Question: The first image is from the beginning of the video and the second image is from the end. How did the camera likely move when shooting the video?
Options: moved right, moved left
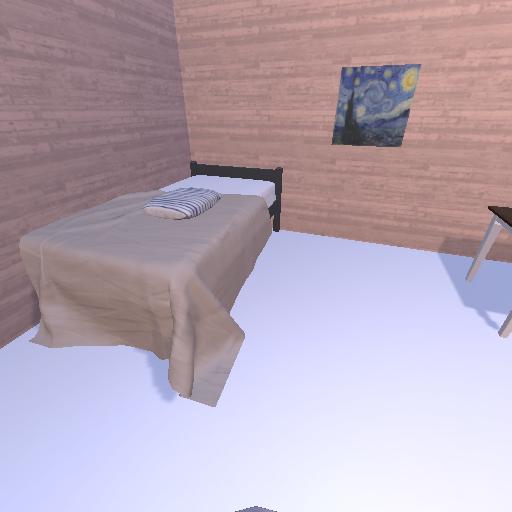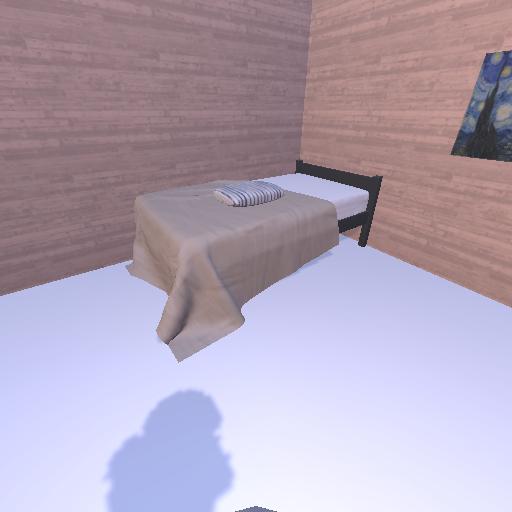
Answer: moved right